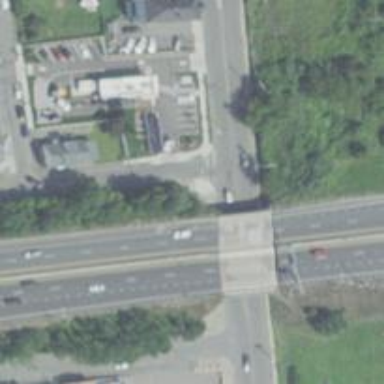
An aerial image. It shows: Motorway bridge with asphalt surface.